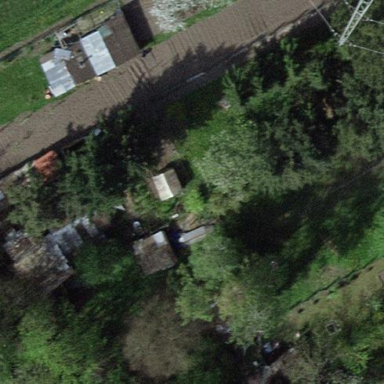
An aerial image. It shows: Allotments area.